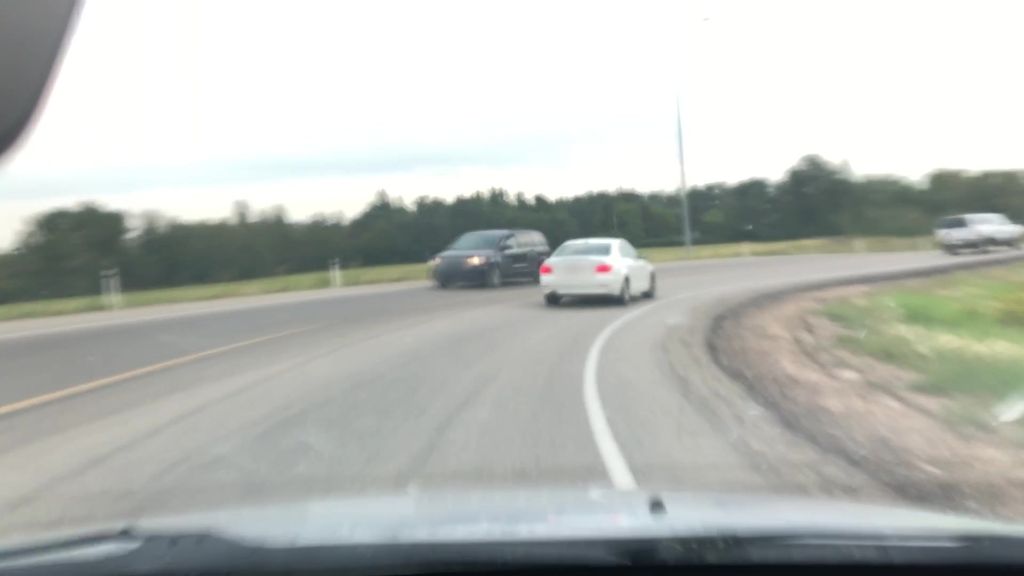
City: edmonton